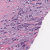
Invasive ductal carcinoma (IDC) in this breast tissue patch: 1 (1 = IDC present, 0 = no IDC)